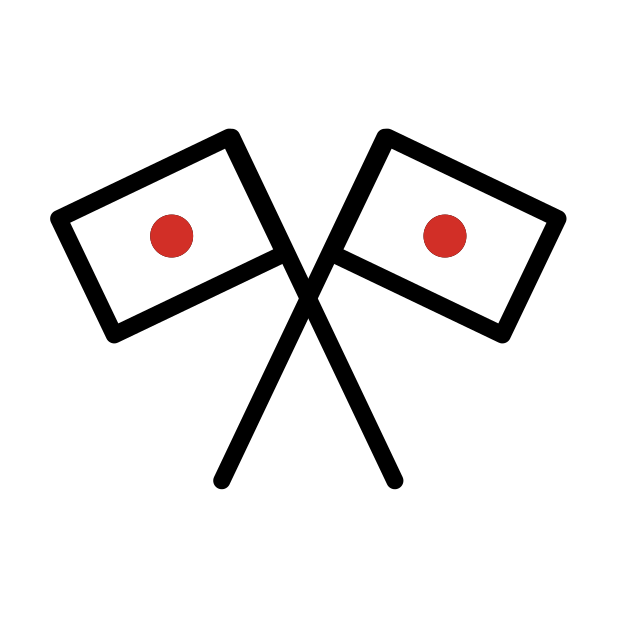
Emoji: 🎌
Name: crossed flags
Unicode: 0x1f38c